Question: I am a beginner developer. I would like to build an app, but I am facing a problem.

As the image shows, I have a button. If the user clicks on the top side of this button I would like to change the color of just the top line. Also on the other sides, just the side that the user clicked. If user clicked for example on the top side then the right side, I would like to change the color of both side which is shown by the picture.
Any ideas how to do this? The main problem for me, is I can not detect which area the user clicks.
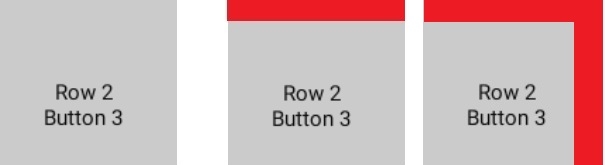
Answer: You can use touch detection like described here:
<URL>
'''
@Override
public boolean onSingleTapConfirmed(MotionEvent event) {
float clickedX = event.getX();
float clickedY = event.getY();
float btnTop = obtainTop(yourBtn);
float btnBot = obtainBot(yourBtn);
float btnLeft = obtainLeft(yourBtn);
float btnRight = obtainRight(yourBtn);
// detect where the button was clicked
// change button how you need
return true;
}
'''
For obtain x y coordinates of 'View' you can find something here
<URL>